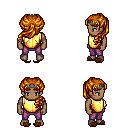
a pixel art fantasy rpg character, male body template, human, dark skin, gold chest armor, magenta pants, dark blonde princess hairstyle, iron tiara, brown slippers, four views (front, back, left, right), 2x2 character sprite sheet, small pixel art, hard edges, no anti-aliasing